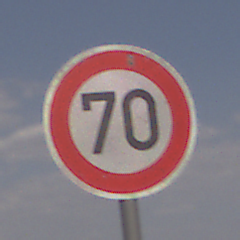
Verkehrszeichen: Geschwindigkeit70
Umgebung: Outdoor, Nature
Tageszeit: Midday
Wetter: PartlyCloudy
Licht: Natural
Jahreszeit: NotSpecified
Kontrast: HighContrast